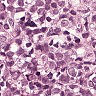
Metastatic tissue present: yes